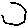
Label: hexagon